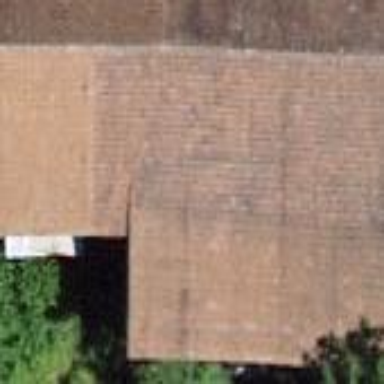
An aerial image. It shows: Rural barn.